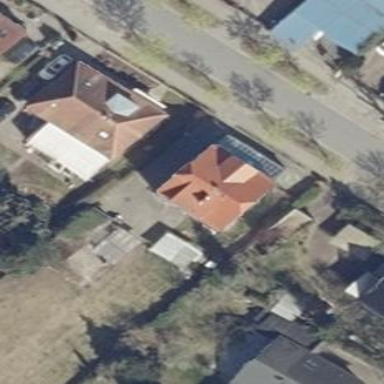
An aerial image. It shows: Detached building with half-hipped roof.